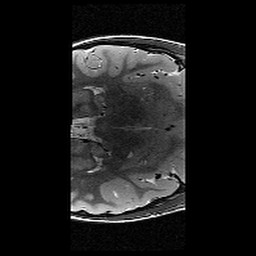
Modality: T2w
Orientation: axial
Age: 10
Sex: male
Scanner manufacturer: siemens
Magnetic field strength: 3 T
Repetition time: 9.23 s
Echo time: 0.067 s